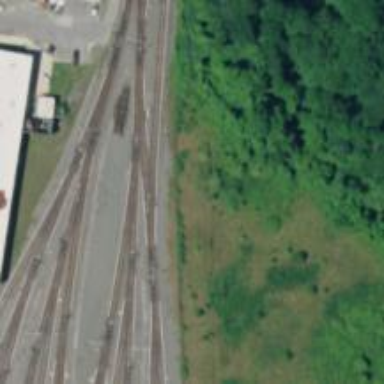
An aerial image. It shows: Yard area with electrified rail tracks.